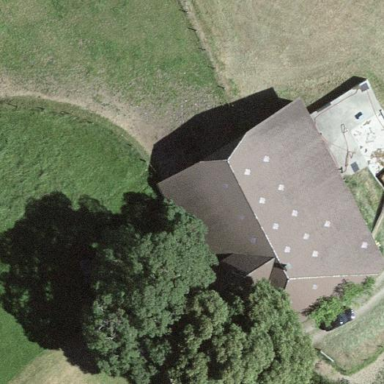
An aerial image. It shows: Rural barn.